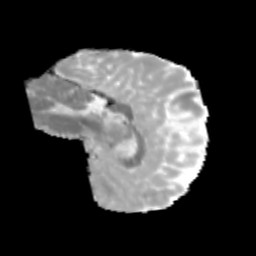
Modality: MD
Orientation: sagittal
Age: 9
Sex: male
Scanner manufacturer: siemens
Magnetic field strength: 3 T
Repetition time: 3.8 s
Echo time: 0.07 s